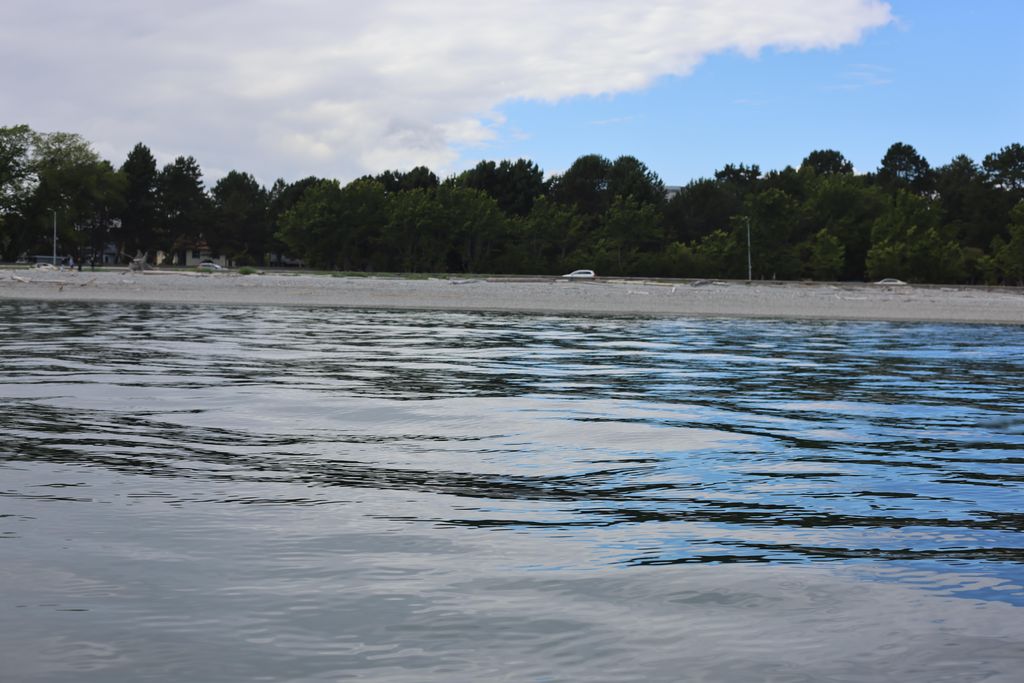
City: victoria